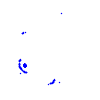
Particle: kaon